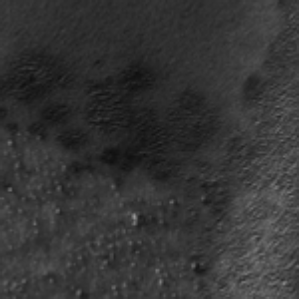
Label: frost